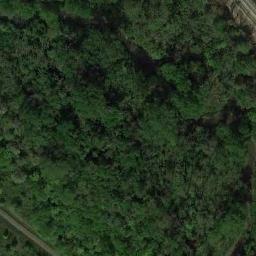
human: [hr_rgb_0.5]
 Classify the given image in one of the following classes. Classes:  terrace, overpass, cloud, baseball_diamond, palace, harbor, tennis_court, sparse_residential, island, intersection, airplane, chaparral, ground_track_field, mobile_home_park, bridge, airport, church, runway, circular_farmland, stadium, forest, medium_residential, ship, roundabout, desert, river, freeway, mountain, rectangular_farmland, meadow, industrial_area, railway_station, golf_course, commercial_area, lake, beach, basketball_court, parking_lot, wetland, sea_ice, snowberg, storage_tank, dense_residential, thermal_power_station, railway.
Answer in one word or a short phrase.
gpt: forest